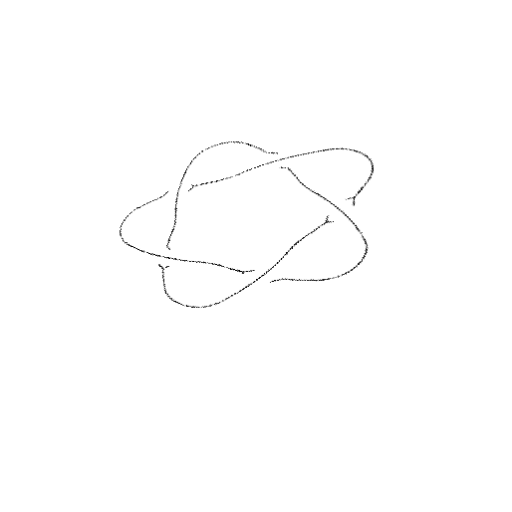
Crossing number: 5